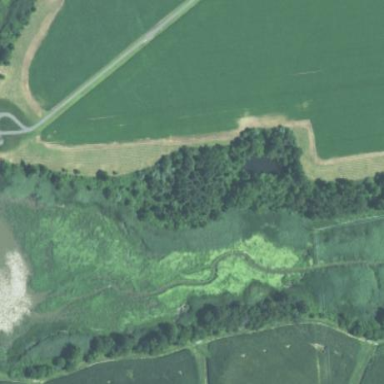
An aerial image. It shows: Marshy wetland area.